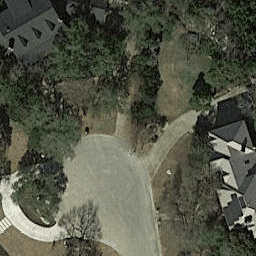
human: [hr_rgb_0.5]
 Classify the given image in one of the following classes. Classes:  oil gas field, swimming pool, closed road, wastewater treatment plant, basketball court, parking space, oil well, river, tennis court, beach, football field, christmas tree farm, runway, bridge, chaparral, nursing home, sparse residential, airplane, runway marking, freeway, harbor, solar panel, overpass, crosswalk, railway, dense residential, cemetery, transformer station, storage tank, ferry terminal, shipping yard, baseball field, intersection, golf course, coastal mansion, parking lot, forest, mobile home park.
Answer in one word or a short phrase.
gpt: closed road